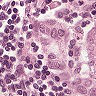
Metastatic tissue present: yes